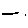
Label: line